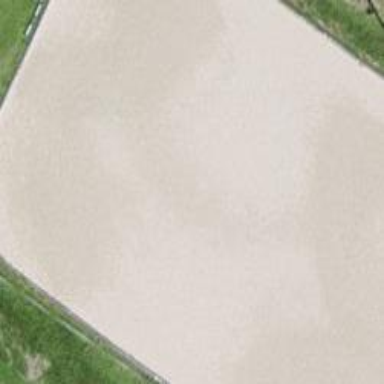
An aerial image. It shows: Equestrian pitch for leisure land sports.